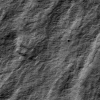
Atmospheric dust classification: not_dusty